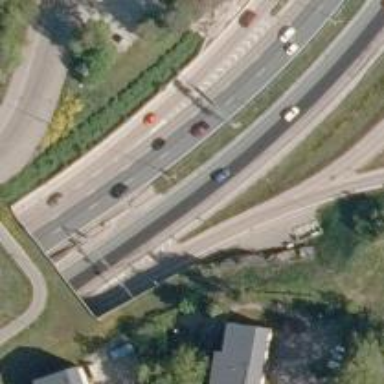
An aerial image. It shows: Asphalt trunk link road.